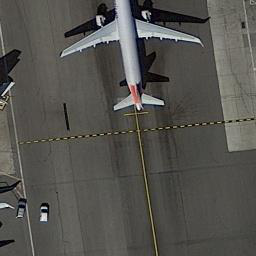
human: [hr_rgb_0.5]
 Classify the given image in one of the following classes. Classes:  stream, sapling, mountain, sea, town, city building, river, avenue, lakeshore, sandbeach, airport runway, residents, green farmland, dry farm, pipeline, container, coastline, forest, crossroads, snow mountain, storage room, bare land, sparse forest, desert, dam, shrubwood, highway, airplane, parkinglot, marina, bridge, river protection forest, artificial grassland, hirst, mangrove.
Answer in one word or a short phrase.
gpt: airplane